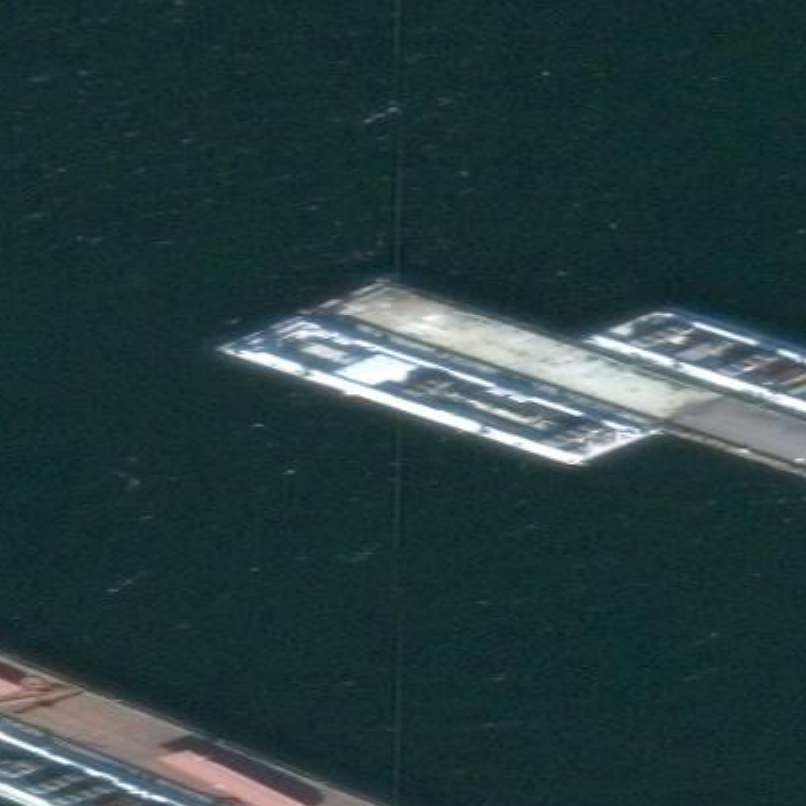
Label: civil